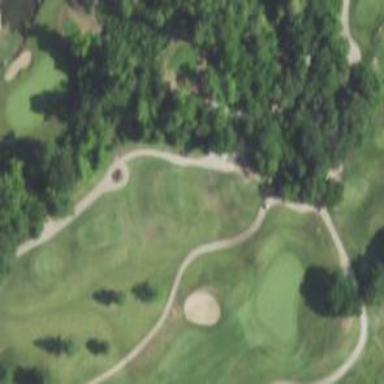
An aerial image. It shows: Service road designated as golf cart path.